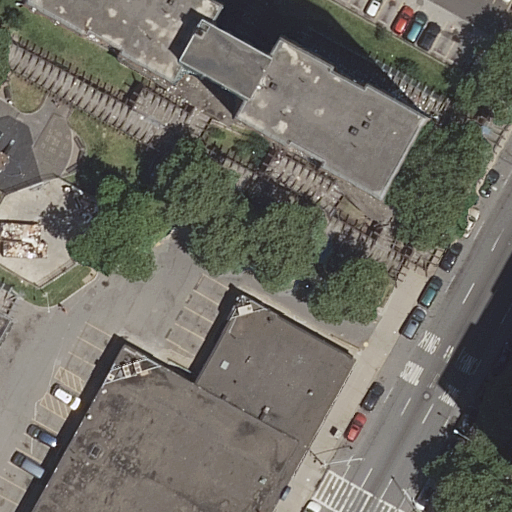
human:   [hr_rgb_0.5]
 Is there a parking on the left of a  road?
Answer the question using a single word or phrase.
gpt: no

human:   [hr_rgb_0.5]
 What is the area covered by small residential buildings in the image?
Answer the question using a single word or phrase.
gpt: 7m2

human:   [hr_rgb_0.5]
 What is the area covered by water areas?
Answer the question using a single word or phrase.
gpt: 0m2

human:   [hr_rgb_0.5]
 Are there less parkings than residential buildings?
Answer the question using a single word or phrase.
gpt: yes

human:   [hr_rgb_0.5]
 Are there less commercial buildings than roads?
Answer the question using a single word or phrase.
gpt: yes

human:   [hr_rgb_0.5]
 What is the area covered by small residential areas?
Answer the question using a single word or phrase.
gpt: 0m2

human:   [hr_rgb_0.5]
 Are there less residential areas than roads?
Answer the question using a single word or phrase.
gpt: yes

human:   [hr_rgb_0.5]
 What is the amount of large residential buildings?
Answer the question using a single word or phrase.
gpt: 3

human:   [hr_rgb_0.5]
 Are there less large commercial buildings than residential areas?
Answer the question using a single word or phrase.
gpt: yes

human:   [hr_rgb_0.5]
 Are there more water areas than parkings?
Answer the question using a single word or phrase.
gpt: no

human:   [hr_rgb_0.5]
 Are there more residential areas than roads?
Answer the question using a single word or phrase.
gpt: no

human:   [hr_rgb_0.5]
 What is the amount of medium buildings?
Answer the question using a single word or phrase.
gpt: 0

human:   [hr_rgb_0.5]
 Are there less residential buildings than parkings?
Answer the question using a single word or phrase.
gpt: no

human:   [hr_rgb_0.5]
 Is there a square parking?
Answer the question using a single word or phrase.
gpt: no

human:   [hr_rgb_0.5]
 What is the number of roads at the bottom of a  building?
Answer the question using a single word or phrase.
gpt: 7

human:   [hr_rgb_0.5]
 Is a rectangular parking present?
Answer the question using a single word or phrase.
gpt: yes

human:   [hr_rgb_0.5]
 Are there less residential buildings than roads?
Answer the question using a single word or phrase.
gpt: yes

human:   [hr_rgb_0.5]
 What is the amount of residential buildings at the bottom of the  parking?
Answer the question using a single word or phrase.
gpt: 3

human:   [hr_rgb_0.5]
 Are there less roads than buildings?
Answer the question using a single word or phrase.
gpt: no

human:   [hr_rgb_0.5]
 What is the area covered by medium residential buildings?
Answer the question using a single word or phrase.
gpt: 0m2

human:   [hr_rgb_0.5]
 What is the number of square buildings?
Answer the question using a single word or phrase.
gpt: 0

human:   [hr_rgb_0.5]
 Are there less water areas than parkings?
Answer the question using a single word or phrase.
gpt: yes

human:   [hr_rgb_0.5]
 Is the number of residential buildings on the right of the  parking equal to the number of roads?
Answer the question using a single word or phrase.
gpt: no

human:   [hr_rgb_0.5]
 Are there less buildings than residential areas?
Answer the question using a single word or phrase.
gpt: no

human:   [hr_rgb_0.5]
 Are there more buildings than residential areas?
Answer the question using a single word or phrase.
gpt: yes

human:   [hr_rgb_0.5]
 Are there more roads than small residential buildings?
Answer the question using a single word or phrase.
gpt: yes

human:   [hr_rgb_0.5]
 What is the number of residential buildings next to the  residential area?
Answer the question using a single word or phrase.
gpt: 4

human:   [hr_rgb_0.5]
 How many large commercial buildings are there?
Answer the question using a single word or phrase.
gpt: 0

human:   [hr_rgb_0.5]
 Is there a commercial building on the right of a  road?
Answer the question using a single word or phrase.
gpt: no

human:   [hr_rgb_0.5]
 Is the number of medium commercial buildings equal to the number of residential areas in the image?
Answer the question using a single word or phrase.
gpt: no

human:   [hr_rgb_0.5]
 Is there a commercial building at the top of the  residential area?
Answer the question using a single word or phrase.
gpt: no

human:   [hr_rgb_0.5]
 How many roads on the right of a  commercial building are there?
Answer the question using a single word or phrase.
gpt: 0

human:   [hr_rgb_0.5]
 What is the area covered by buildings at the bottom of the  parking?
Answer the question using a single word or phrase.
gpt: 1648m2

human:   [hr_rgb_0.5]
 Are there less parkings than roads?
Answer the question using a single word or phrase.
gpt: yes

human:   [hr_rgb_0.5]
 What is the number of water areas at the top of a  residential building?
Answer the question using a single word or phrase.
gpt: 0

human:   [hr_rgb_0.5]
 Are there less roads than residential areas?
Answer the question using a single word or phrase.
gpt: no